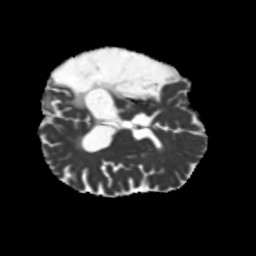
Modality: MD
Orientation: axial
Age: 51
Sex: male
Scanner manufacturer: siemens
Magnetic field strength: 3 T
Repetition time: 5.25 s
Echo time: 0.08 s